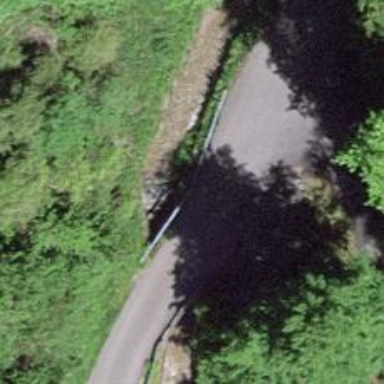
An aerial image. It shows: Guard rail.